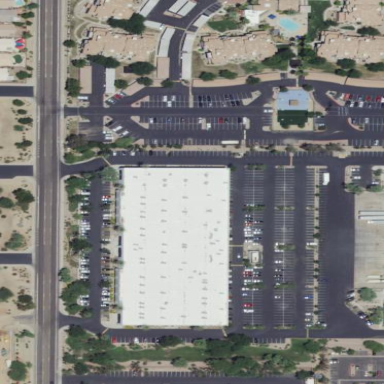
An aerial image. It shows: Commercial building with flat roof.